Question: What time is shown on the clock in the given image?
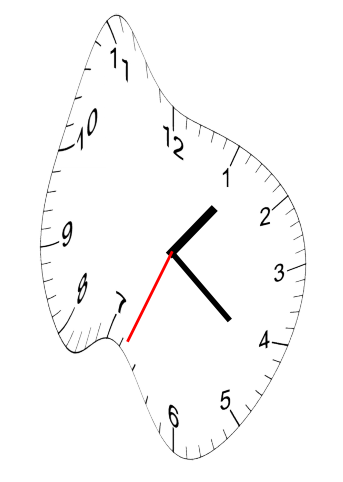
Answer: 01:21:34